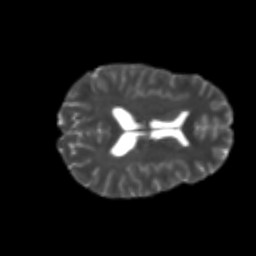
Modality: T2w
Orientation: axial
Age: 25
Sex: female
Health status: healthy
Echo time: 0.074 s